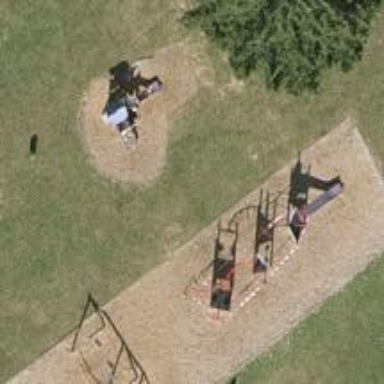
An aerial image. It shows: Playground area for leisure activities on the land.